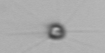
Label: Calciopappus